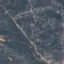
Land use / land cover: HerbaceousVegetation